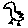
Label: bird